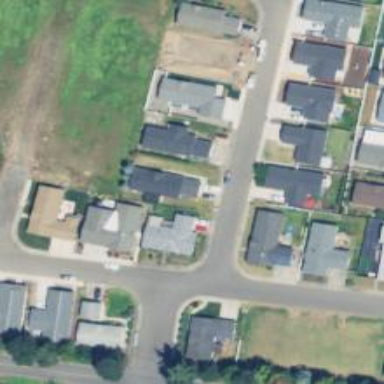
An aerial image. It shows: Residential road with sidewalk on the left side.